Interaction volume radius: 5 \u00c5
Interaction volume height: 10 \u00c5
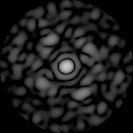
Disorder parameter: 0.8262